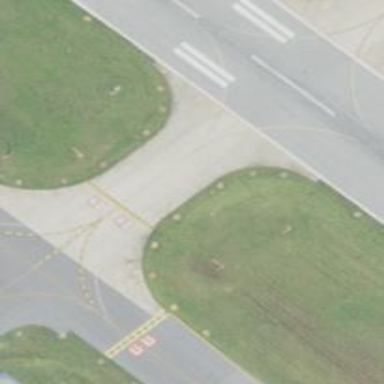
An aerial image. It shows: View of taxiway at the airport.